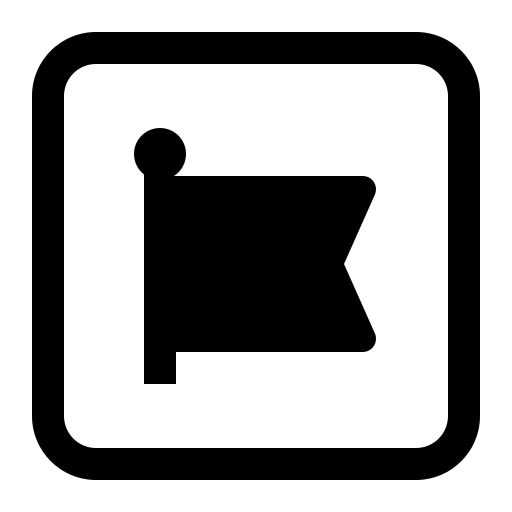
Tags: icon, FontAwesome, fa-icon, brand, square, font, awesome, stroke